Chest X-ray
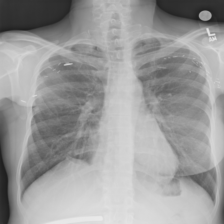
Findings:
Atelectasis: negative
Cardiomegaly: negative
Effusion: negative
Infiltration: positive
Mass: positive
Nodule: negative
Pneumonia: negative
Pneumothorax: negative
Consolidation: negative
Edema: negative
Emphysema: negative
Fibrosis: negative
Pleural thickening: negative
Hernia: negative